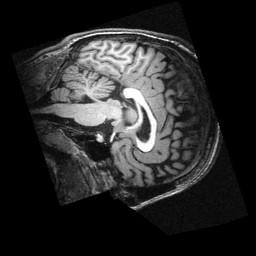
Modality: T1w
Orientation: sagittal
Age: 19
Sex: male